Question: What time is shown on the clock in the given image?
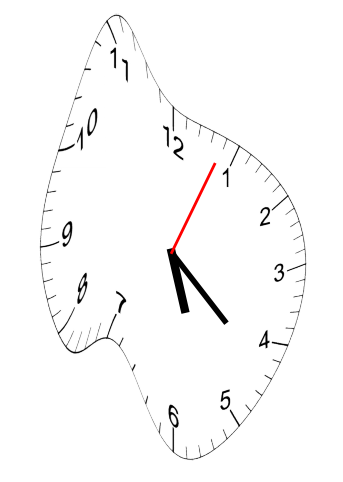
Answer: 05:22:04